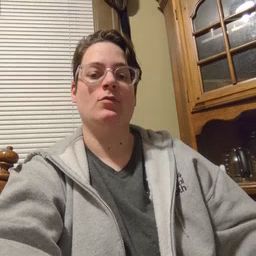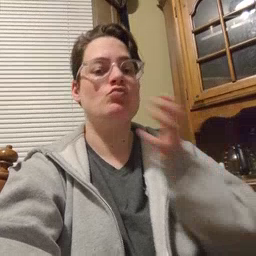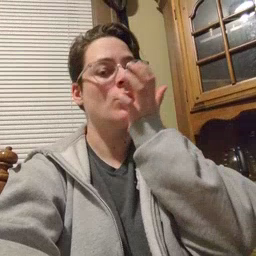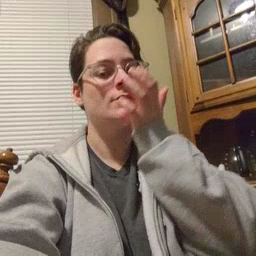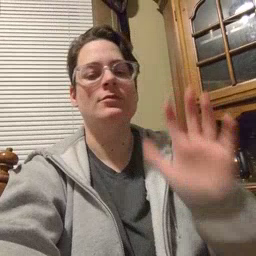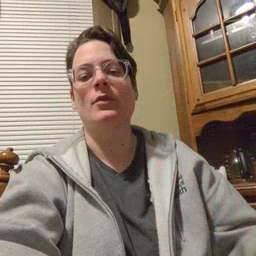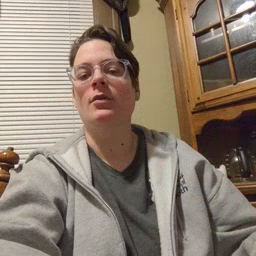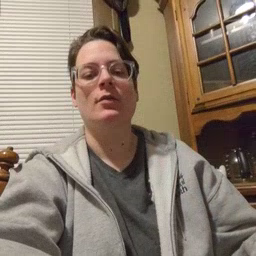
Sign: giraffe